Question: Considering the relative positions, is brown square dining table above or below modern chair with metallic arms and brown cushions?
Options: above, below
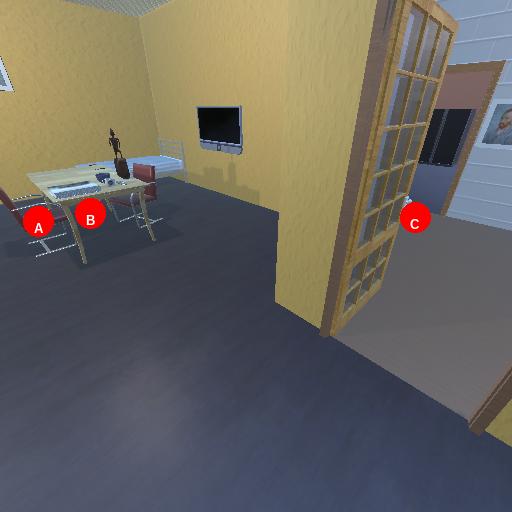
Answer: above